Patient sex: M
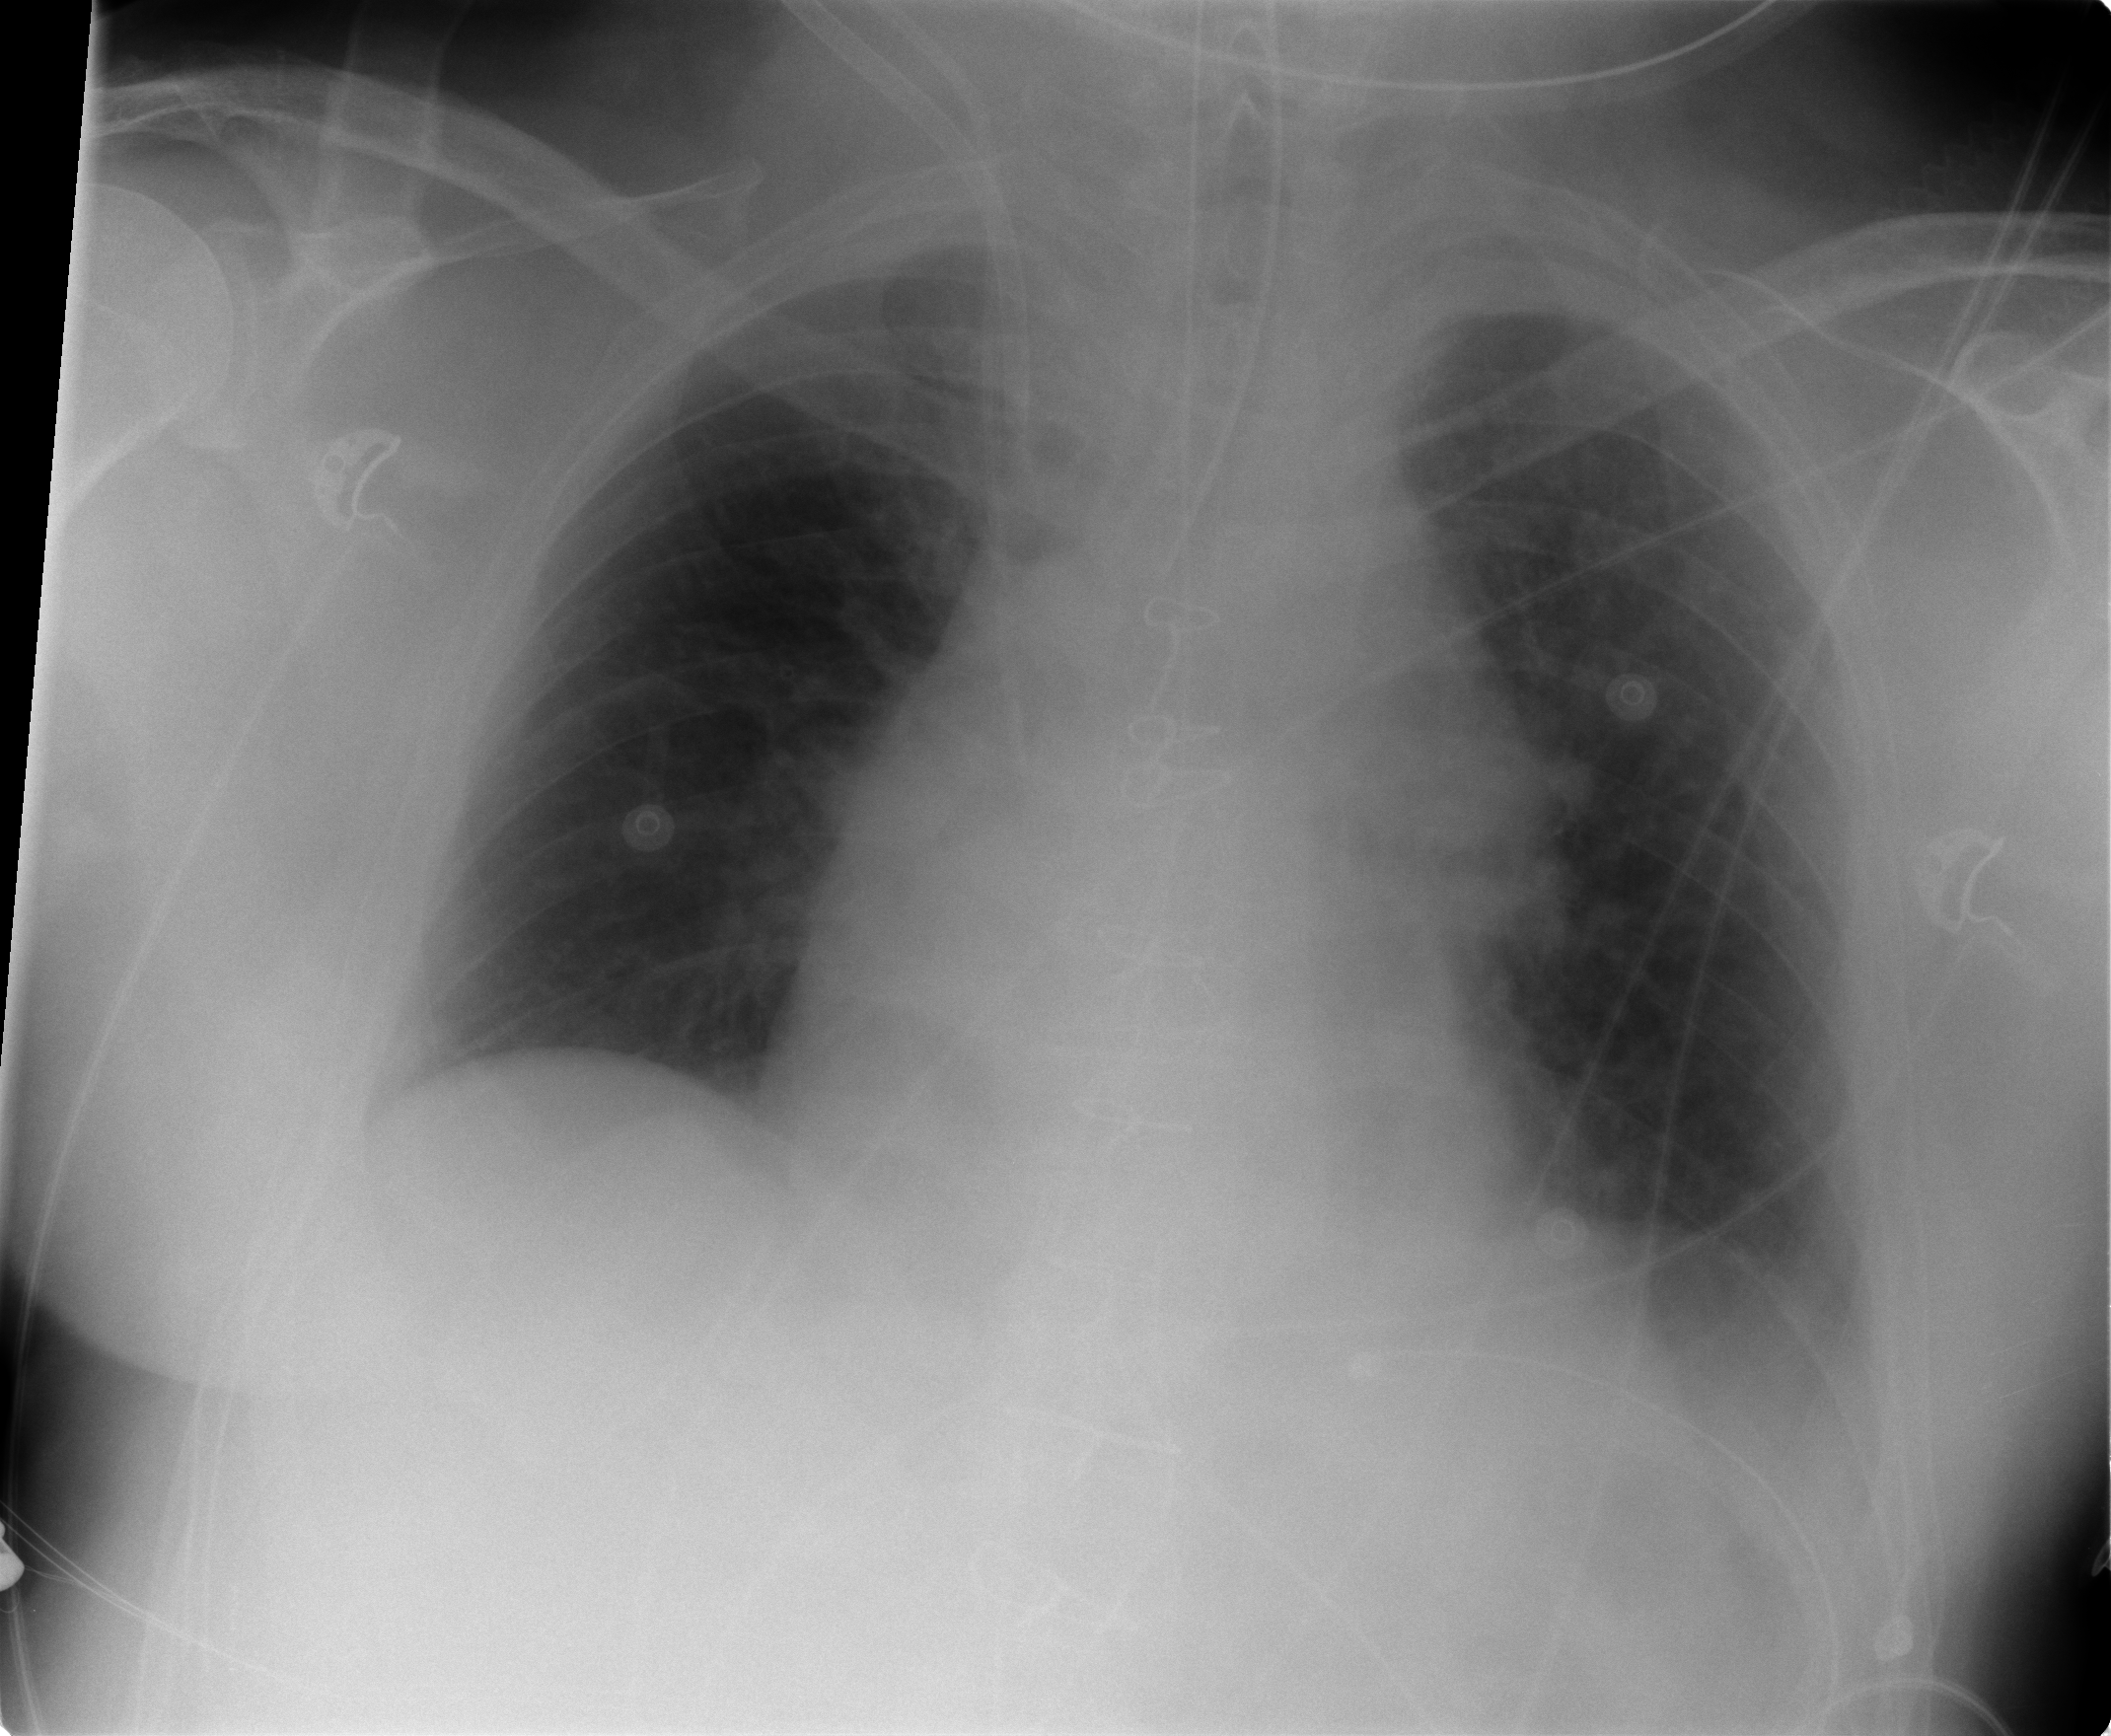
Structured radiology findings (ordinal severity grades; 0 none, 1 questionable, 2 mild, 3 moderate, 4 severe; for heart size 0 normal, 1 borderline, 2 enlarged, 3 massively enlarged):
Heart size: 1
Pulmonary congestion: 1
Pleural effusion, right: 1
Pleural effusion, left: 1
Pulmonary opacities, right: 0
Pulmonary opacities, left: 0
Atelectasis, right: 2
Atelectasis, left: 2